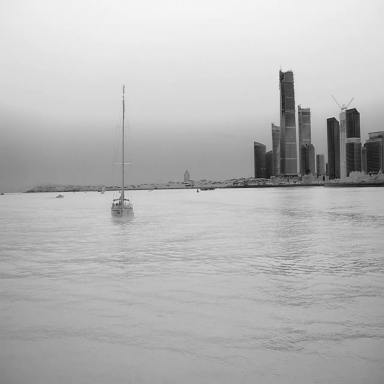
There are two sailboats in the infrared image.